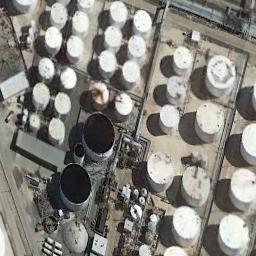
Label: storage tanks